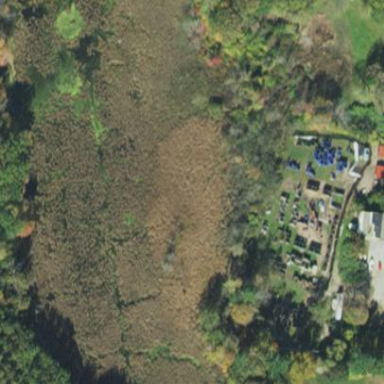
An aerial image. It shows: Paintball pitch for leisure land sports.